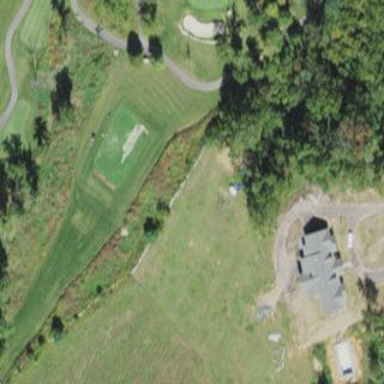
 with lush green grass covering the ground."